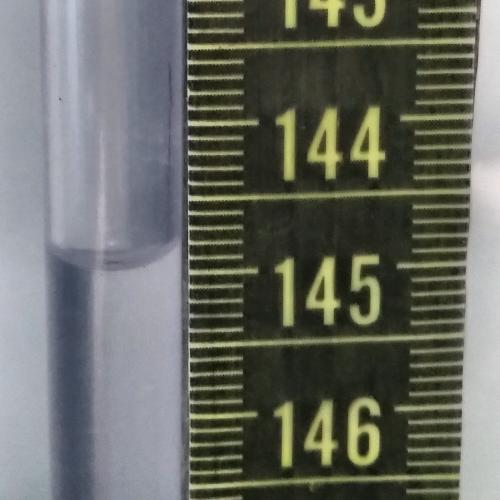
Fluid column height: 144.9 cm